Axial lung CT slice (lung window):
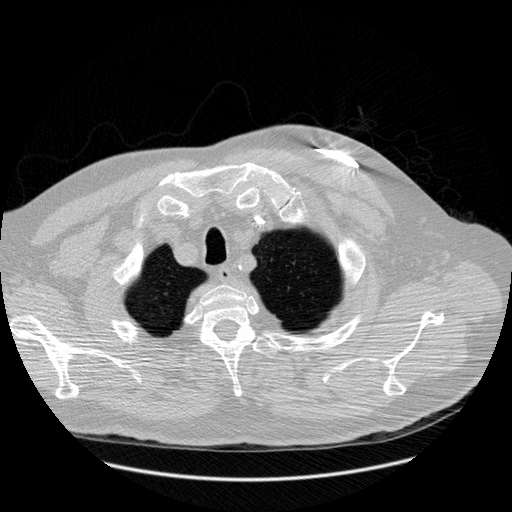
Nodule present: no